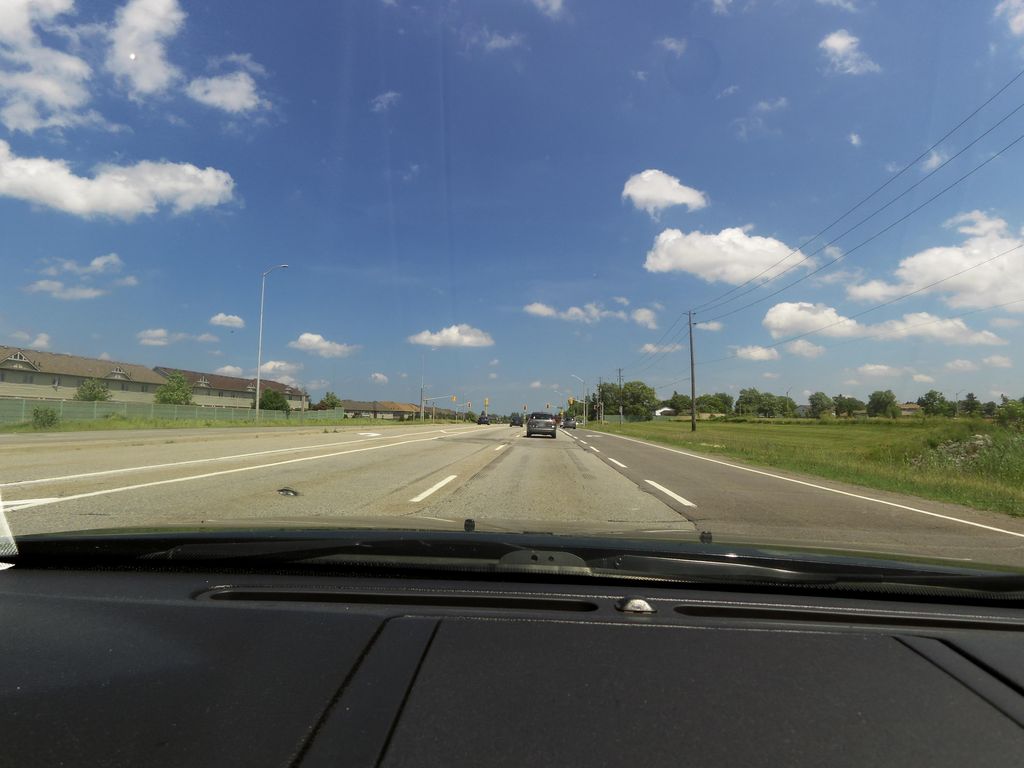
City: hamilton